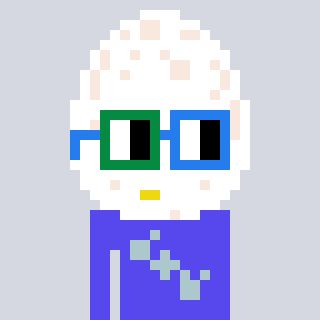
a pixel art character with square green and blue glasses, a egg-shaped head and a computerblue-colored body on a cool background